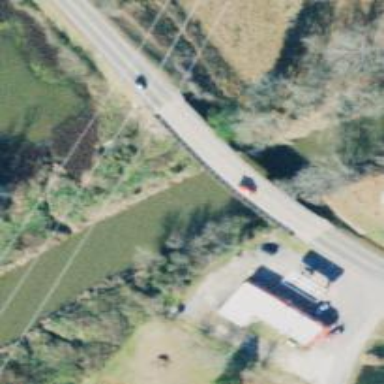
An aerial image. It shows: Tertiary road passing over bridge.